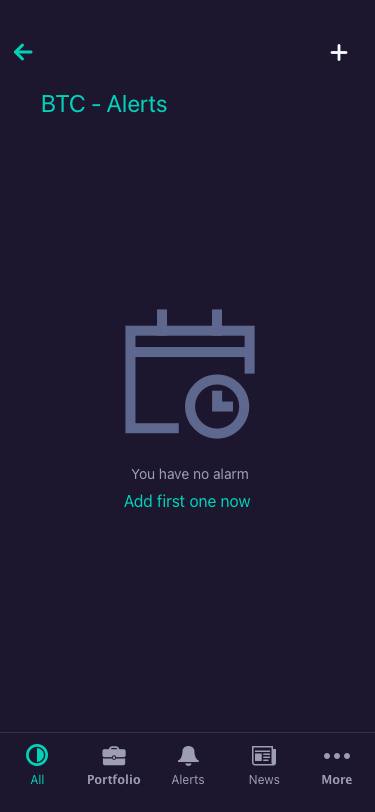
Text in this UI design:
All
Portfolio
Alerts
News
More
BTC - Alerts
Add first one now
You have no alarm